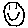
Label: smiley face